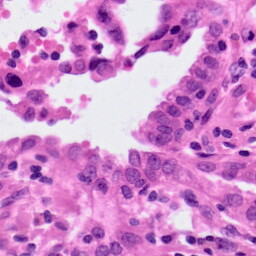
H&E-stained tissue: Lung